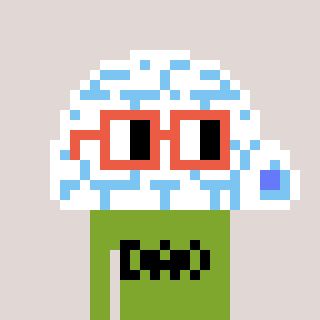
a pixel art character with square orange glasses, a igloo-shaped head and a slimegreen-colored body on a warm background